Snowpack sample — Snodgrass Mountain, Crested Butte, Colorado (2/4/25, 12:06 PM MST)
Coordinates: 38.923, -106.968
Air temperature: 35 °F
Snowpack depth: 80 cm
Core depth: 80 cm
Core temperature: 32 °F
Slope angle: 14°, slope face: 78°
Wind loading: low
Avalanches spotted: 0
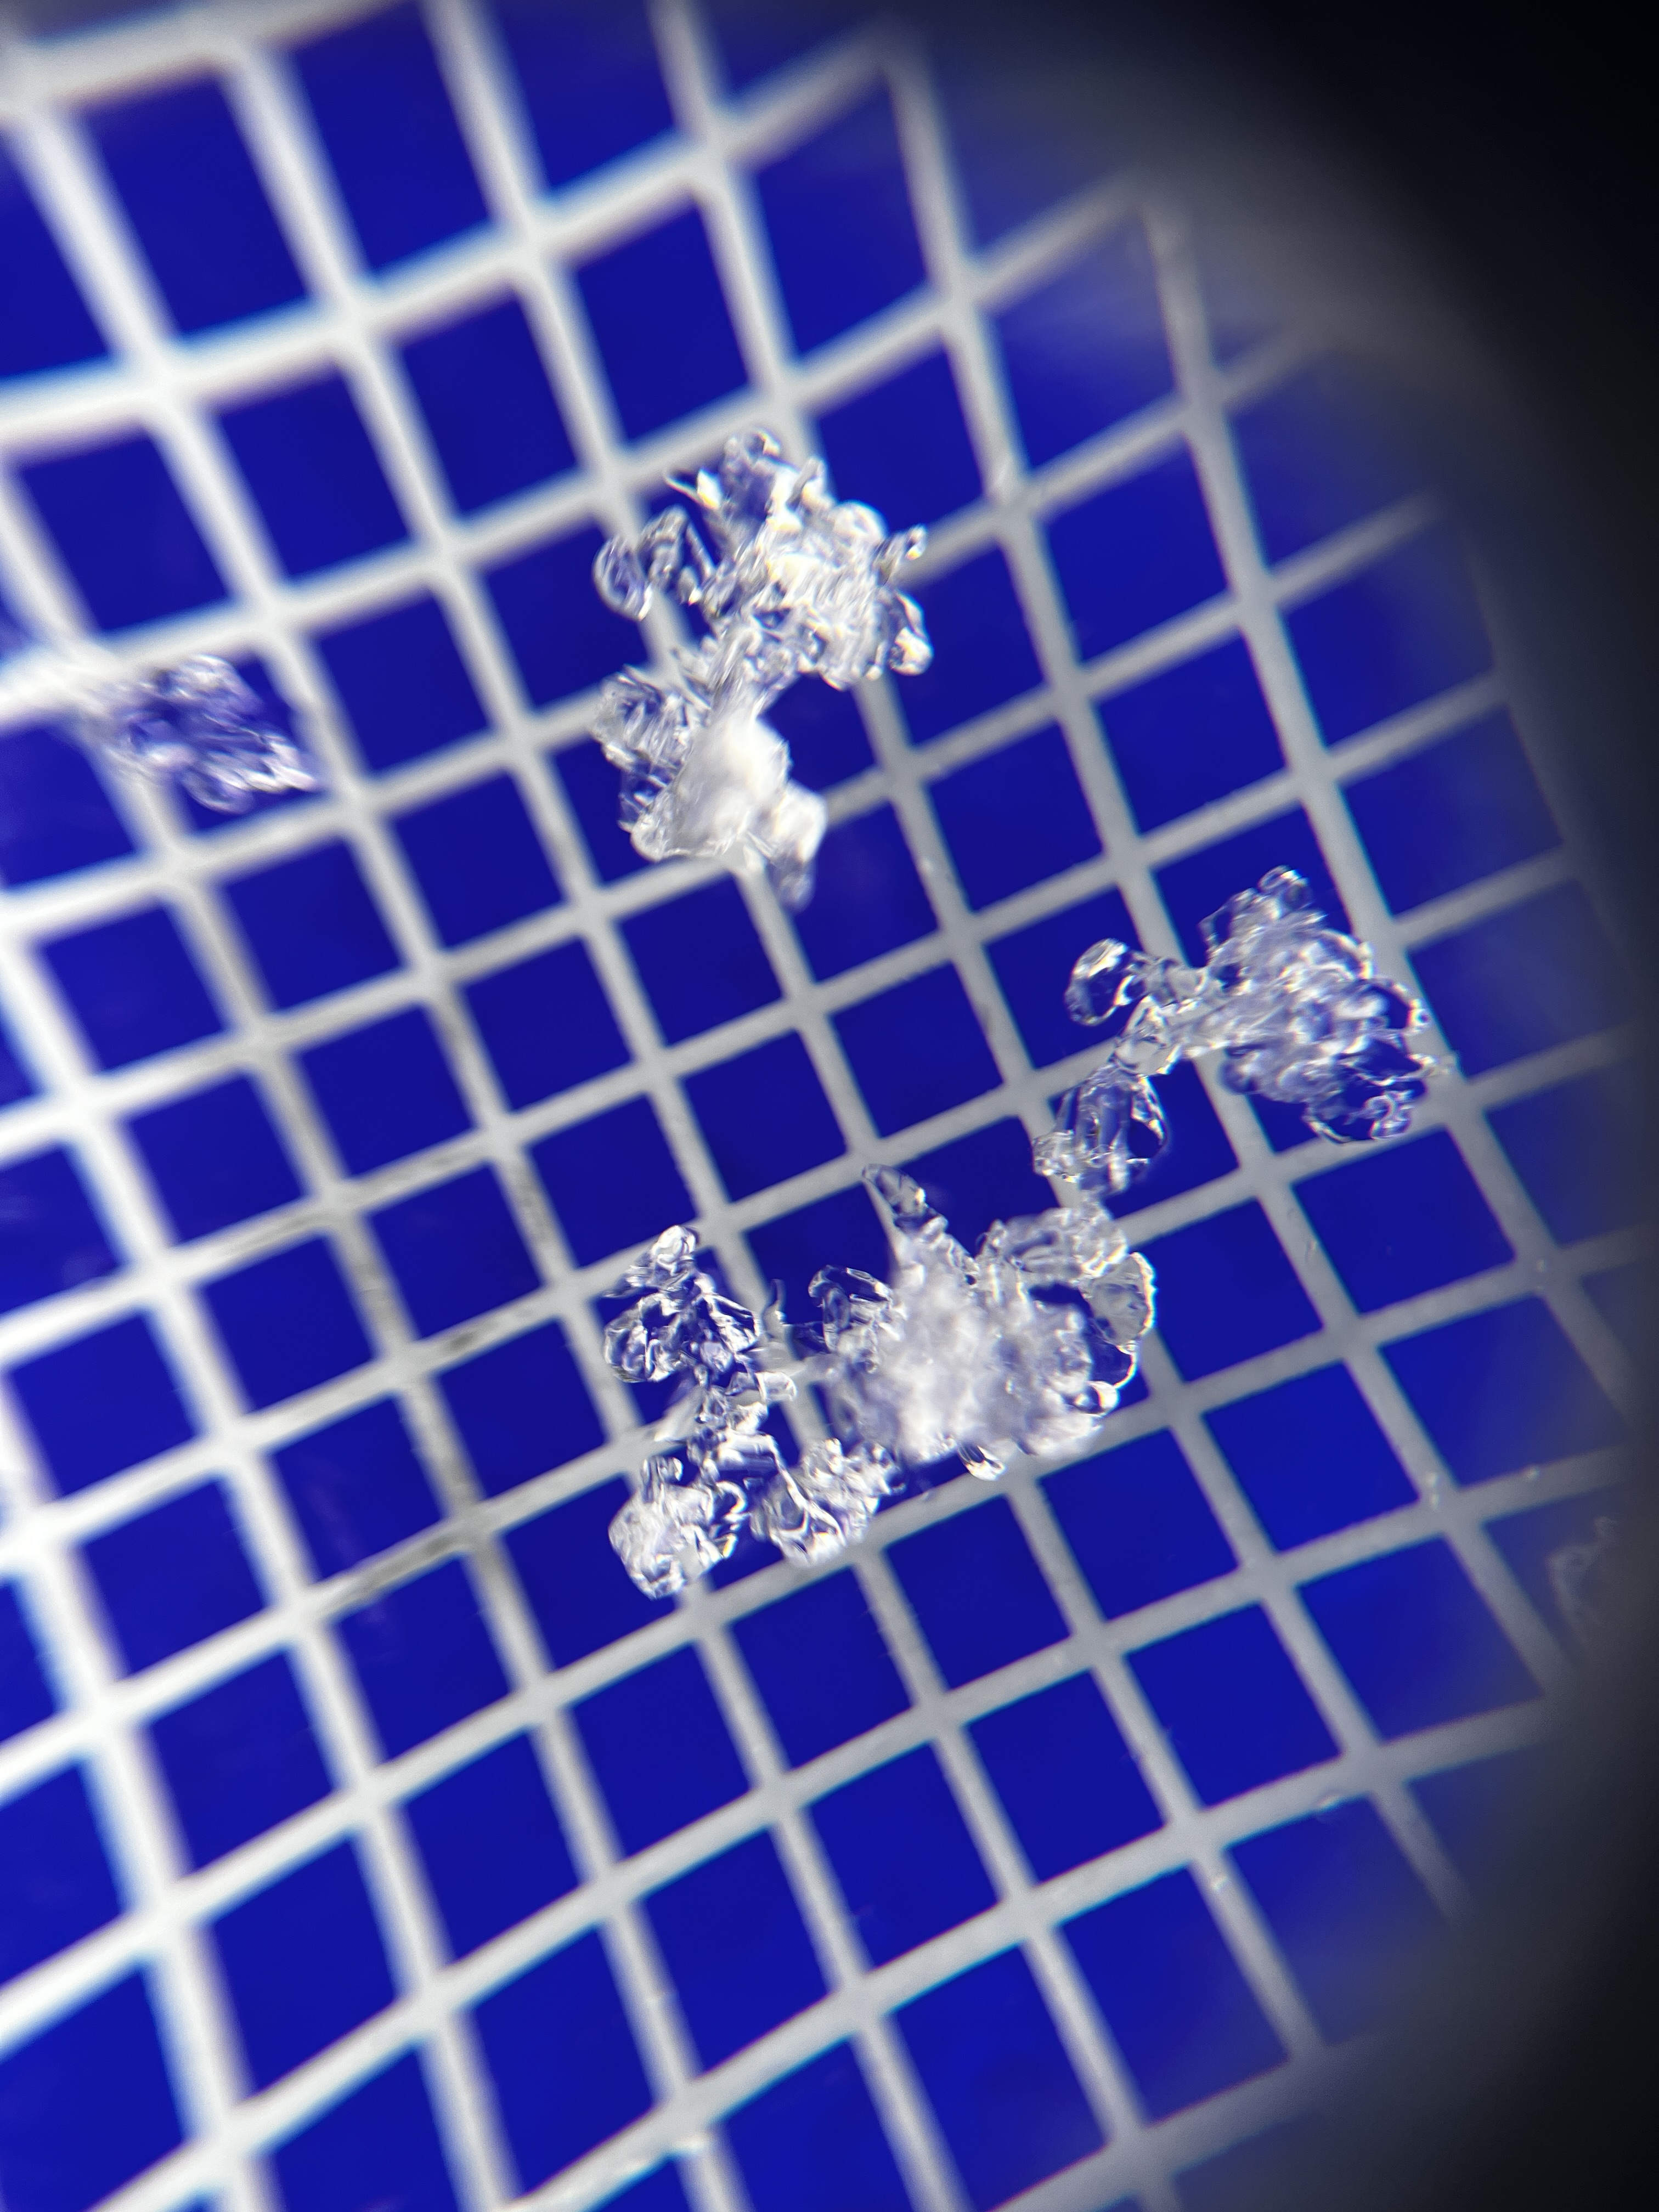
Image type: magnified_profile
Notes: No avalanches nearby, unusually warm weather for the last month reported by residents, Collected 25 yards from treeline